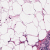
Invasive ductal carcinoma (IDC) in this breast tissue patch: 0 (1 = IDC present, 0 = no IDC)